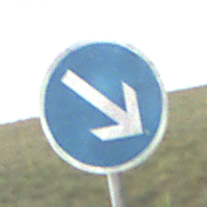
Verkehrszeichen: VorgeschriebeneVorbeifahrtRechts
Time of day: Night
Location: Outdoor (Nature)
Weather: Clear
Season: NotSpecified
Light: Natural